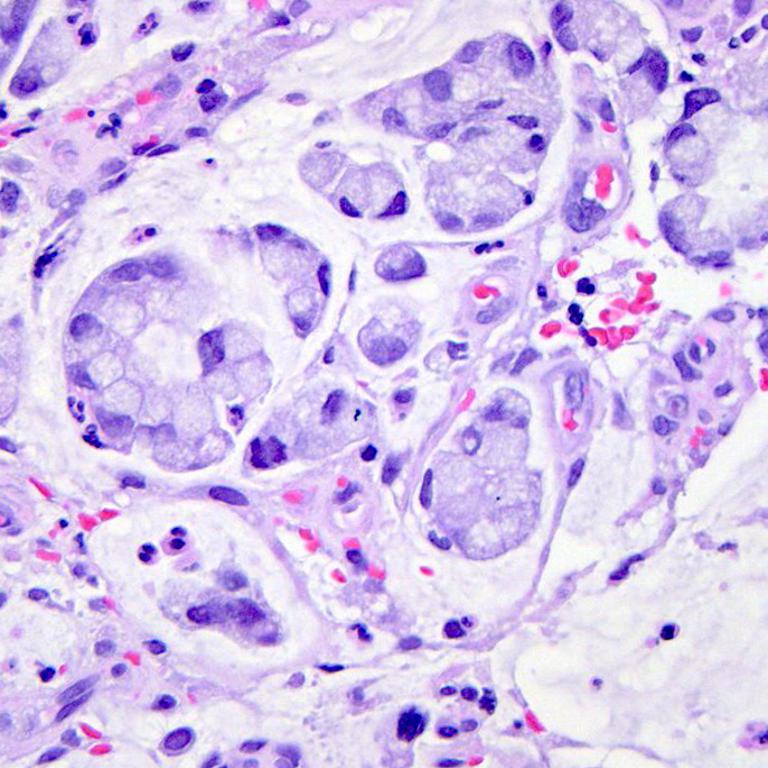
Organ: colon
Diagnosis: adenocarcinomas